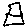
Label: house